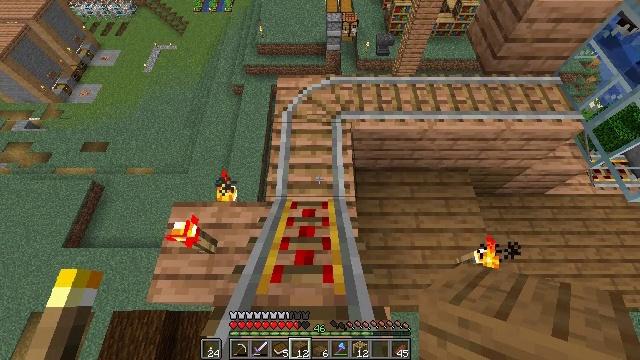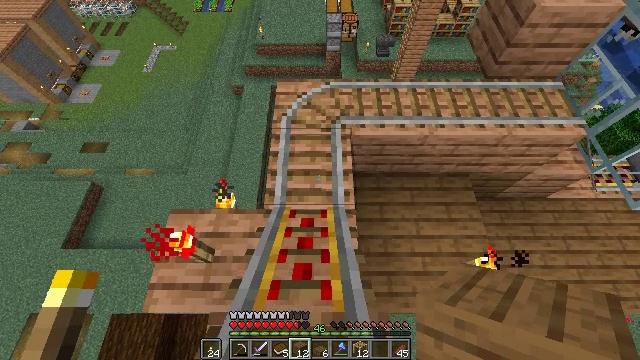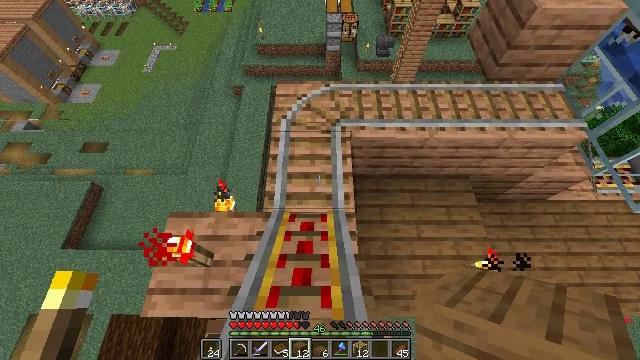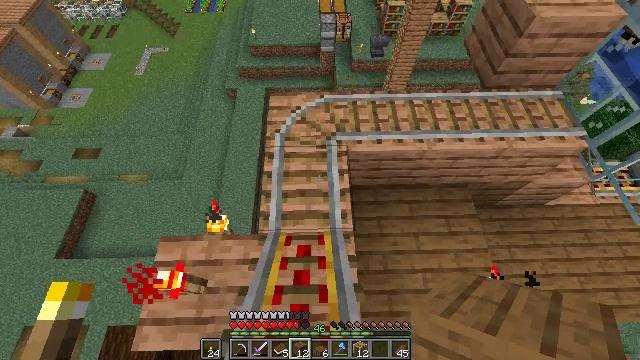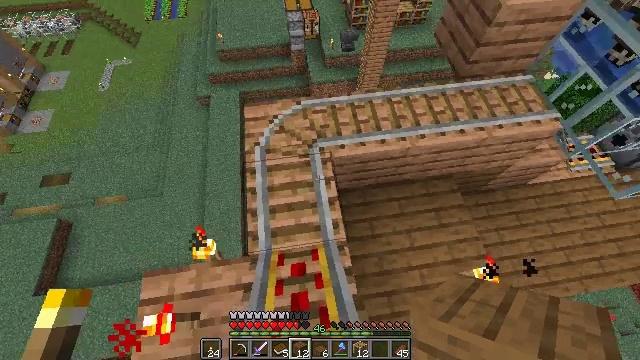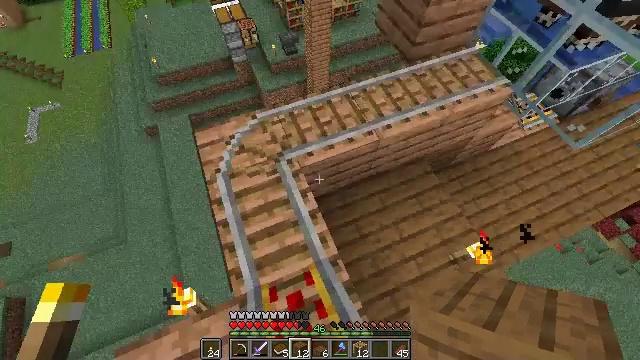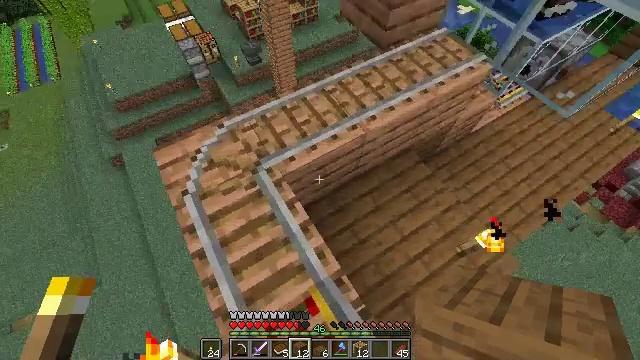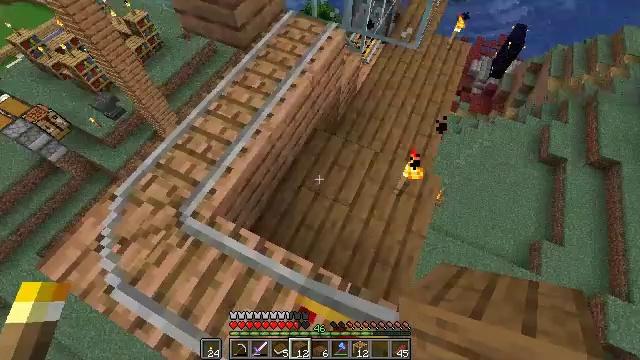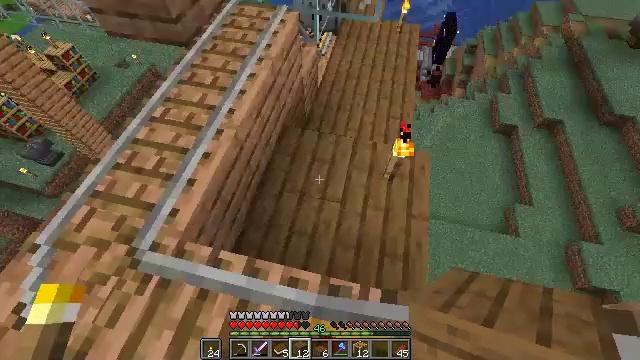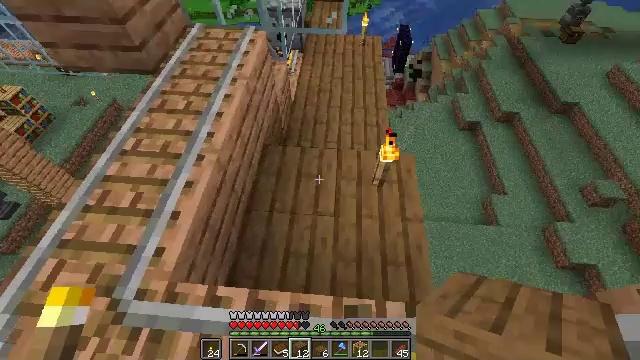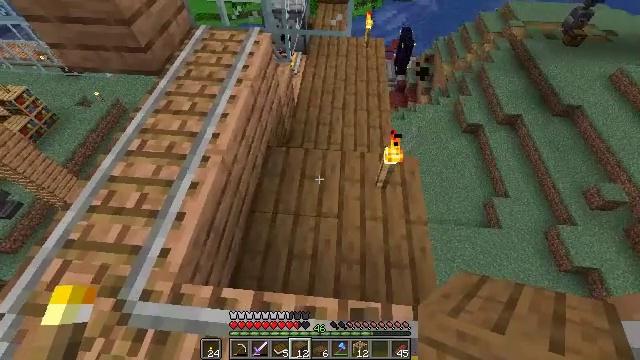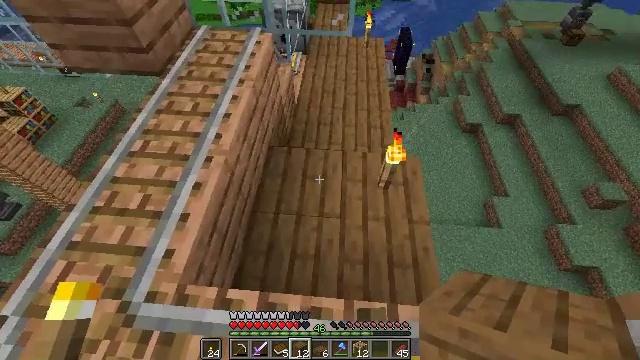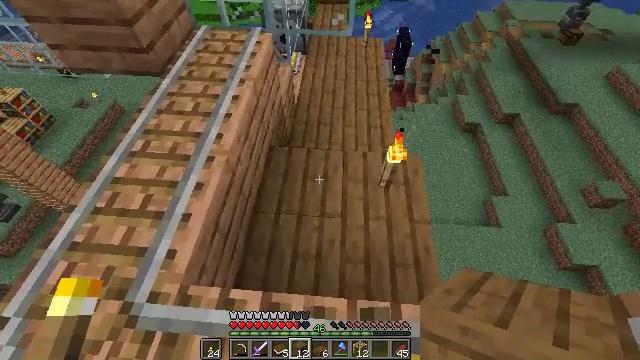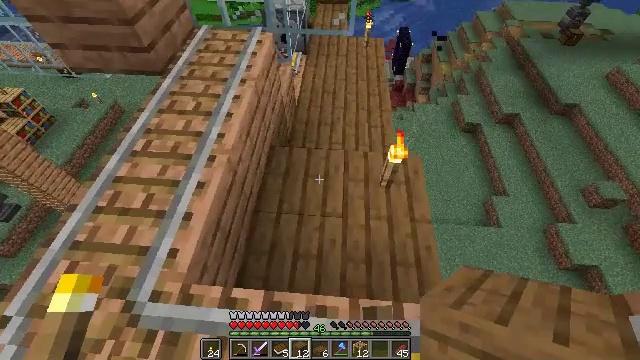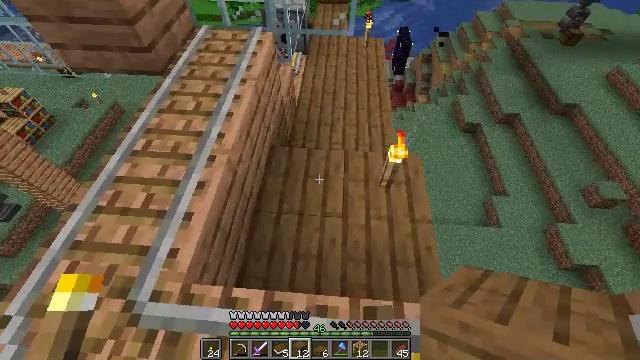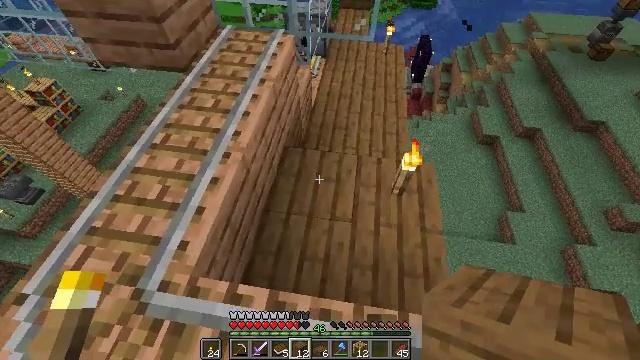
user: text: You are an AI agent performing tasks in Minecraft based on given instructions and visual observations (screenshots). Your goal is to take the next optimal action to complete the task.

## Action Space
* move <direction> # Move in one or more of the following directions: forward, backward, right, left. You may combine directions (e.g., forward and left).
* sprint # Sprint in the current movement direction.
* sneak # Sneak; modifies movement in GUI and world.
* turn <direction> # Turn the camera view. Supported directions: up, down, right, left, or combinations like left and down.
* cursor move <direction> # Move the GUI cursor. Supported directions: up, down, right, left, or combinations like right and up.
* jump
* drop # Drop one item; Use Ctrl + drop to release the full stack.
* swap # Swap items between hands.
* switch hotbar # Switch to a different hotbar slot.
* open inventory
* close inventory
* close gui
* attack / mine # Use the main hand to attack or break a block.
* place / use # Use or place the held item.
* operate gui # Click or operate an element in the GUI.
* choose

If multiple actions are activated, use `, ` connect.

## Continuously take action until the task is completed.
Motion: motion action
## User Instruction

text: With the crafting table, create a spruce fence gate from sticks and planks.
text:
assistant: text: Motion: move forward
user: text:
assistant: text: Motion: move forward
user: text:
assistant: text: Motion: move forward, turn right
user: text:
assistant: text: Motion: move forward, turn right
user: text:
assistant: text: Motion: move forward, turn right
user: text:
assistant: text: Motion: turn right and up
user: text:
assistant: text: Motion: turn right
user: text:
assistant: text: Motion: turn right and up
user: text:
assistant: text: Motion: turn right and up
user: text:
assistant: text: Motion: no_op
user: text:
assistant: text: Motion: no_op
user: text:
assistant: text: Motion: no_op
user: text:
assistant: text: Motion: no_op
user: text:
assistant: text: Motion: no_op
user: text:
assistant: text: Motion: turn left
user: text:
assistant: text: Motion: turn left
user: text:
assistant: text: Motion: turn up
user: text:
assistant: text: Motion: no_op
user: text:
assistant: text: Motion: no_op
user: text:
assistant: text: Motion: no_op
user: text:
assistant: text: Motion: no_op
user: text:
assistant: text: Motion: no_op
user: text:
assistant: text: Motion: turn left
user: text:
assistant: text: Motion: turn left and up
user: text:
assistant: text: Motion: turn left and up
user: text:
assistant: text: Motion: turn left and up
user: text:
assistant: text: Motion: turn left and up
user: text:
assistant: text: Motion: no_op
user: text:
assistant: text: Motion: no_op
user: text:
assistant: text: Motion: no_op